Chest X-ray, PA view. Patient: 62 years old, sex F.
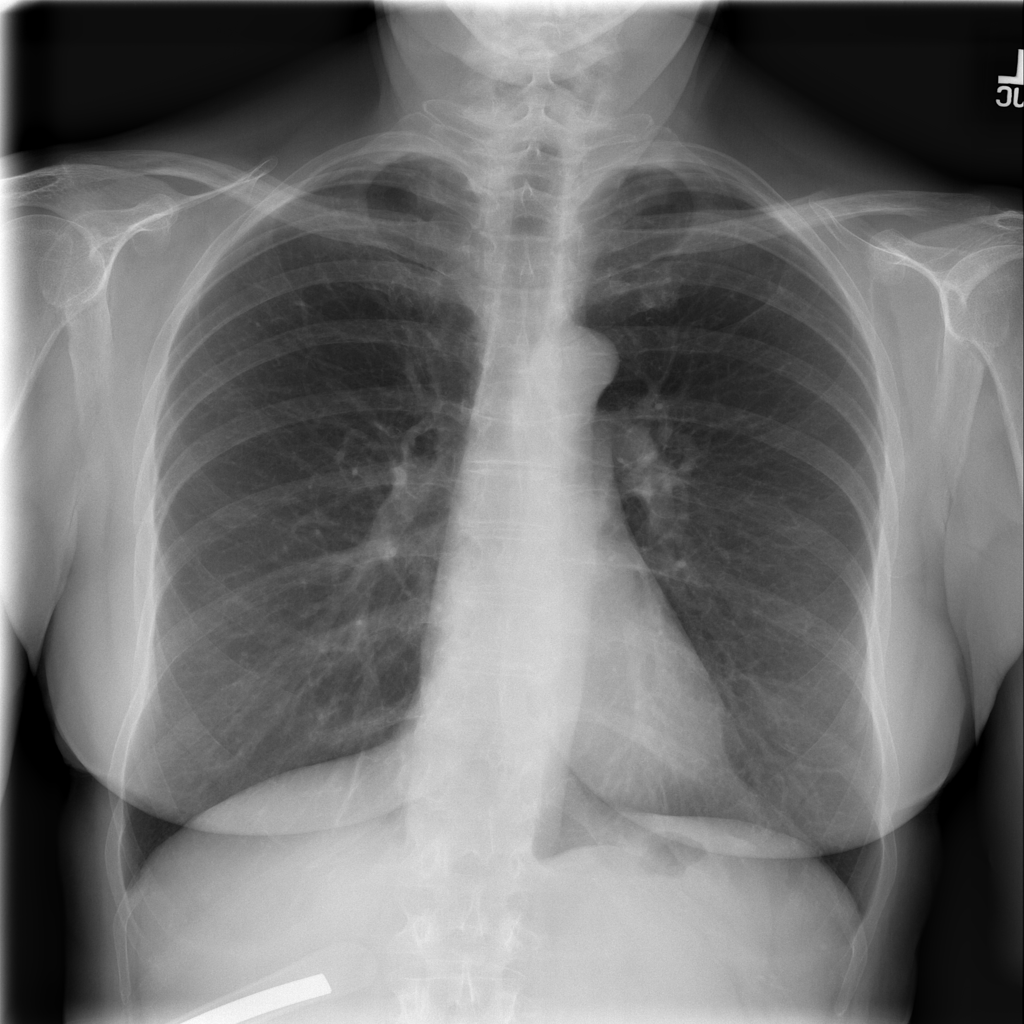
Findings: No Finding